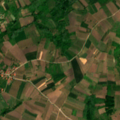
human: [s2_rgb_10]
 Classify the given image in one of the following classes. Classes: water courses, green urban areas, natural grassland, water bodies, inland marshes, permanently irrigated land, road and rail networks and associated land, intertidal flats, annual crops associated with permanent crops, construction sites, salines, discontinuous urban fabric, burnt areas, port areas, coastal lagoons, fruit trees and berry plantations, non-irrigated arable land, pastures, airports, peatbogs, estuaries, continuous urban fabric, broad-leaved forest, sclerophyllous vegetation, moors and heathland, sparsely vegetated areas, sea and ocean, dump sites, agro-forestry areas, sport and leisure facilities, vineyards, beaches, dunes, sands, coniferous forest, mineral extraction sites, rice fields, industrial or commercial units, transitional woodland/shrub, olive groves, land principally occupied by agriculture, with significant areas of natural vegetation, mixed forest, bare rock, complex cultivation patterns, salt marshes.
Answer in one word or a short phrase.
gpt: discontinuous urban fabric, complex cultivation patterns, land principally occupied by agriculture, with significant areas of natural vegetation, broad-leaved forest